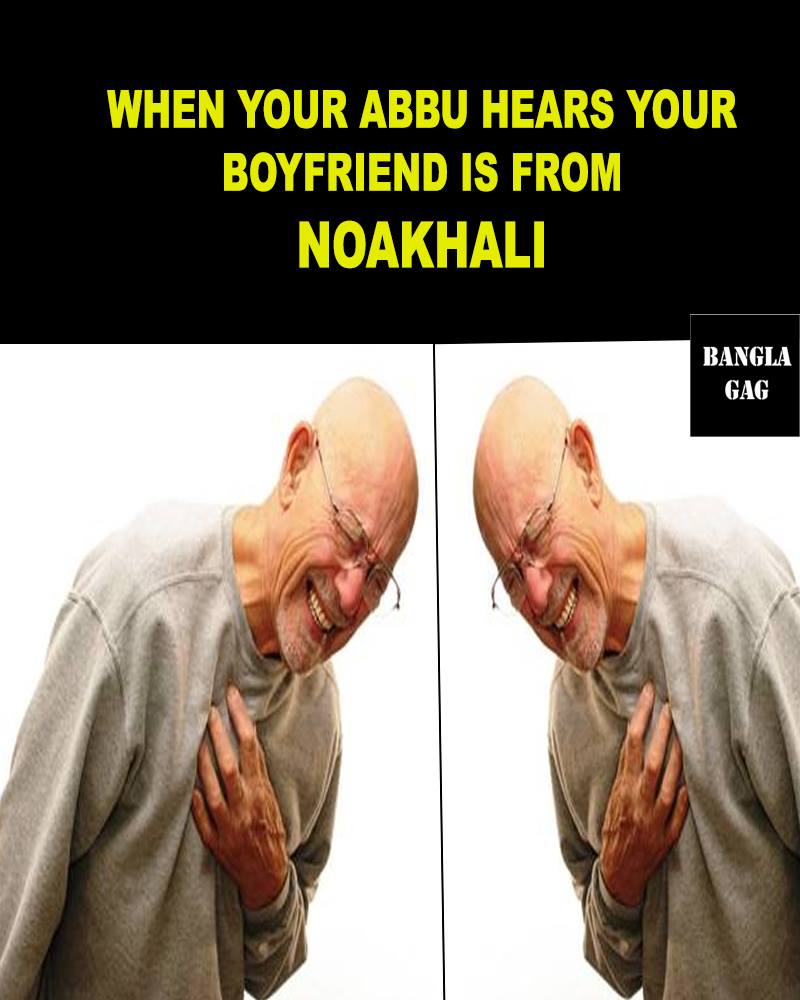
Caption: WHEN YOUR ABBU HEARS YOUR BOYFRIEND IS FROM NOAKHALI
Label: hate